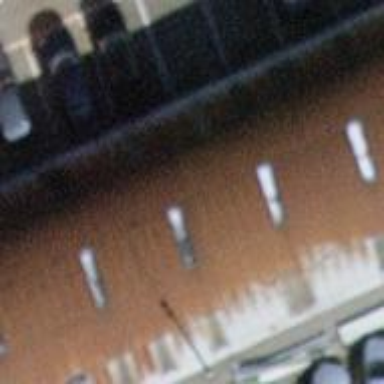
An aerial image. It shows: Industrial building.